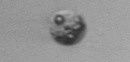
Label: Amoeba